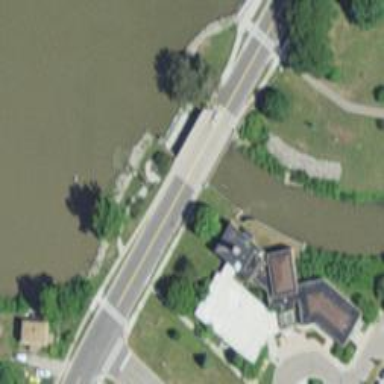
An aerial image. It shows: Footway on bridge.